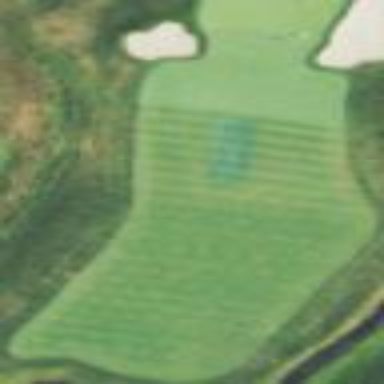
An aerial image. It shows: Golf fairway surrounded by grass.